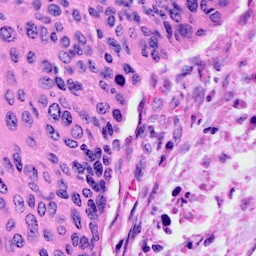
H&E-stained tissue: Cervix